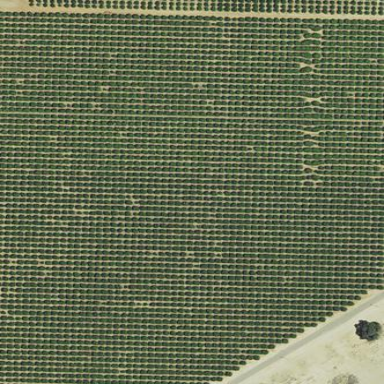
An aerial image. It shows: Orange orchard with rows of orange trees.